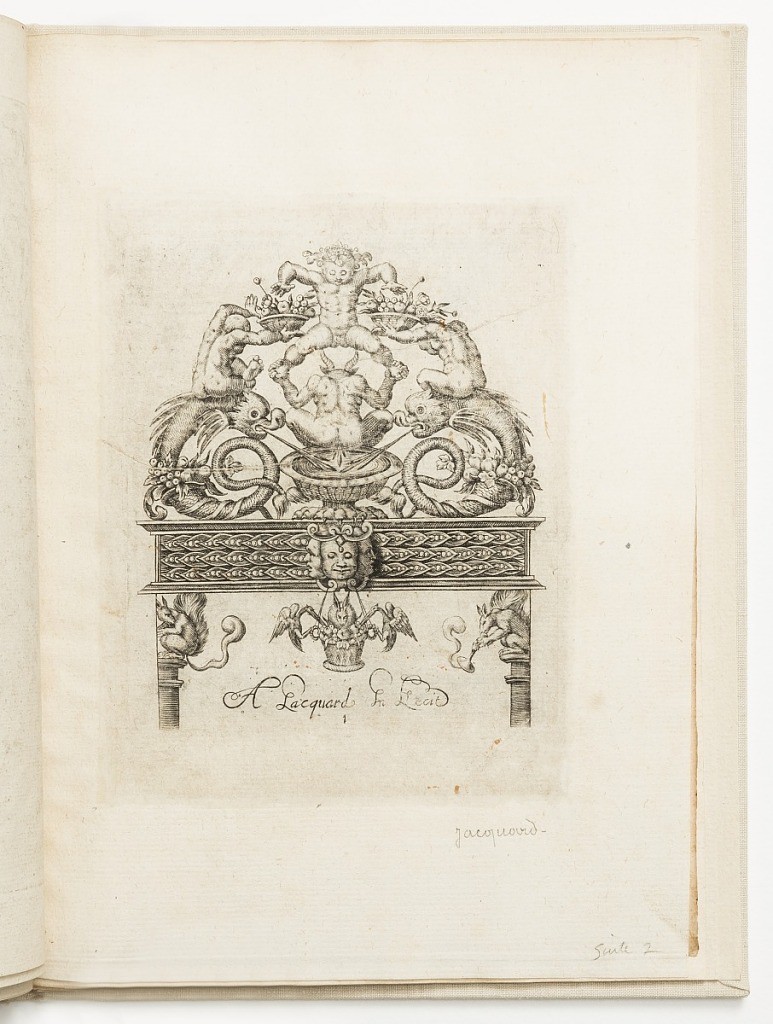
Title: Design for Ornament
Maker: Antoine Jacquard, French, active ca. 1616 – d. 1652
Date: ca. 1615
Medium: Engraving on laid paper
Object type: Print
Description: Symmetrical pyramid of nude figures with baskets balanced on dolphins and cornucopia. Below, an arch decorated with a triple-faced head and smoking squirrels.